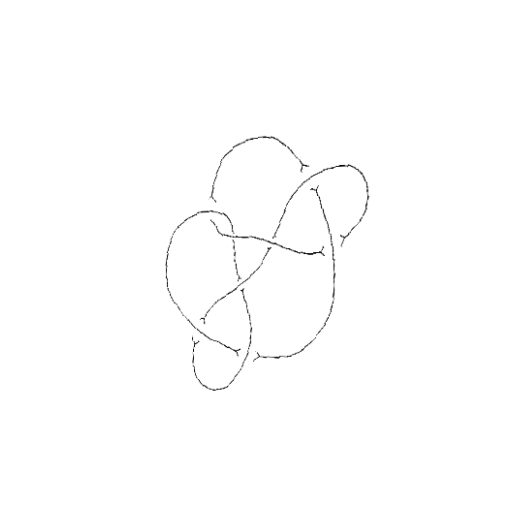
Crossing number: 8